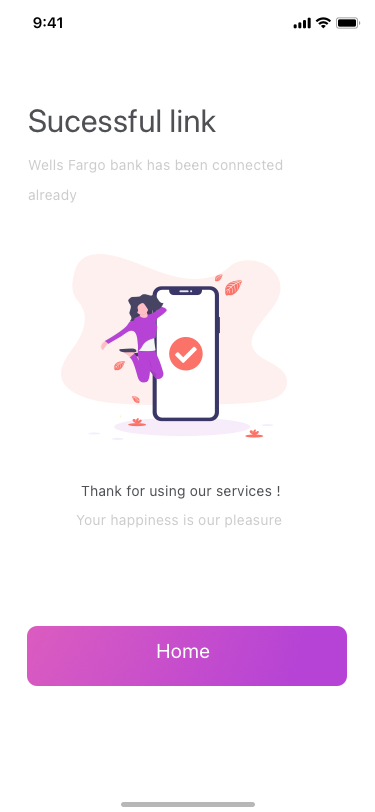
Text in this UI design:
Home
Sucessful link
Wells Fargo bank has been connected already
Thank for using our services !
Your happiness is our pleasure